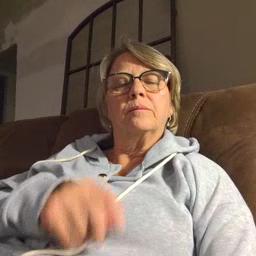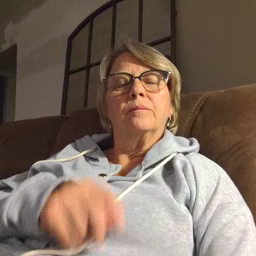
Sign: cut